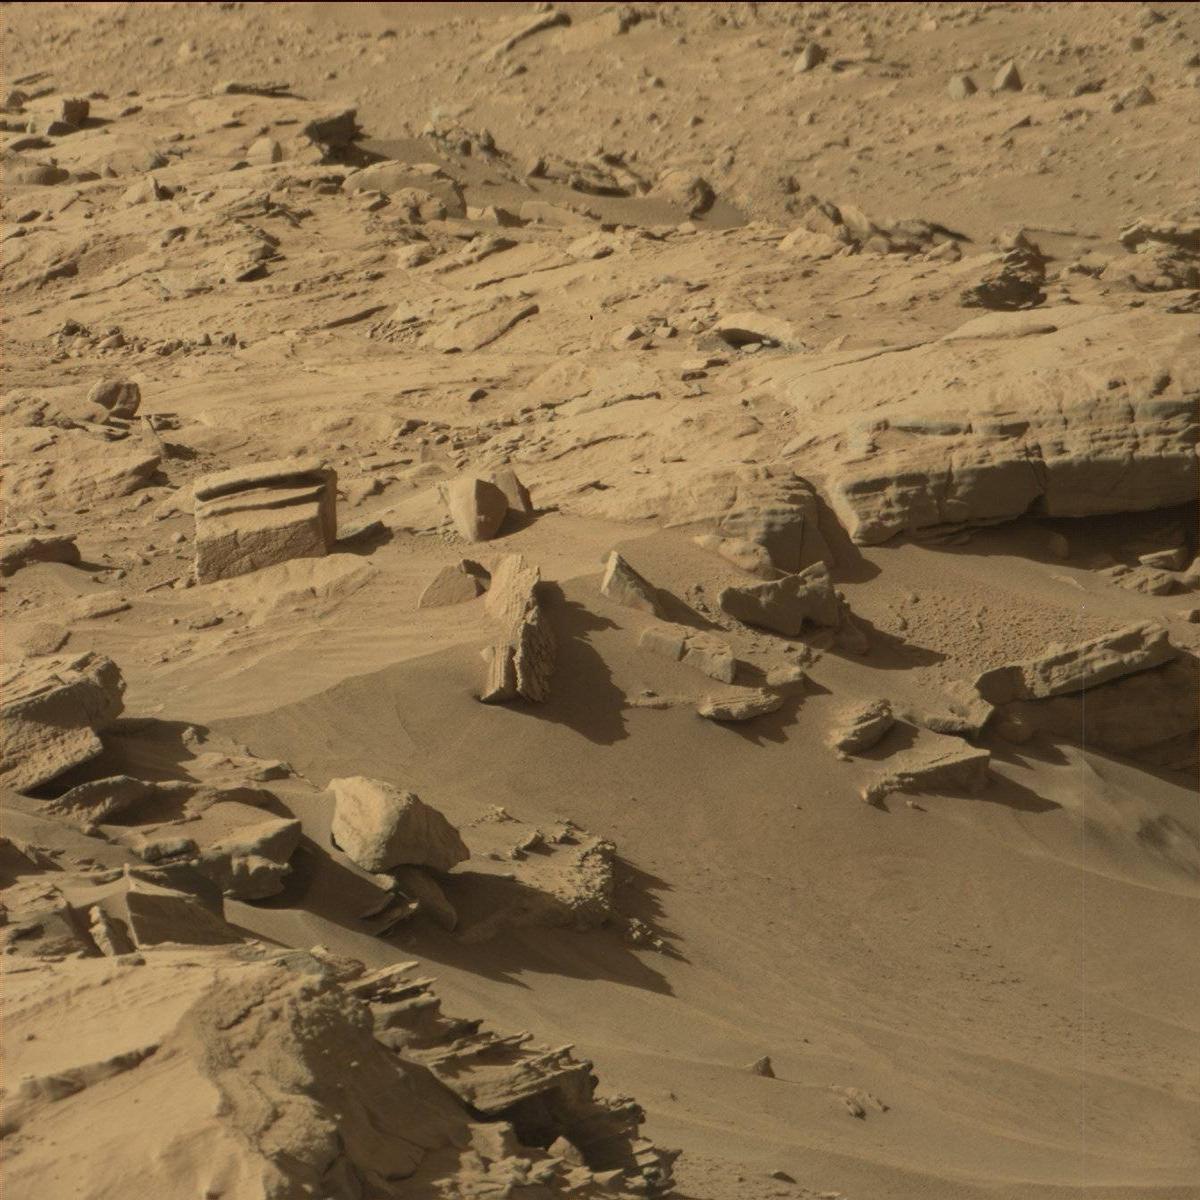
Terrain classes present: Bedrock, Rock, Sand / Soil